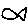
Label: fish